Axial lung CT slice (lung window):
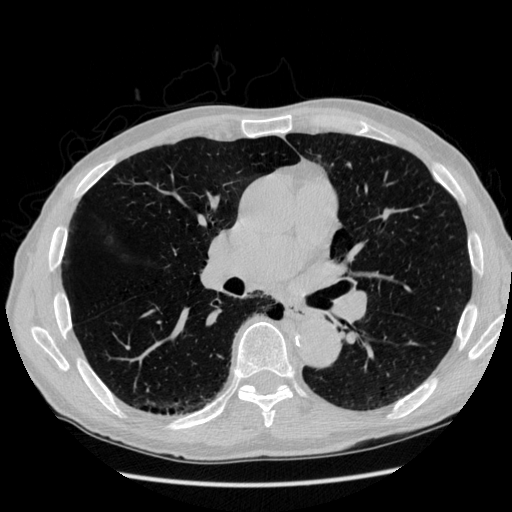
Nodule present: no